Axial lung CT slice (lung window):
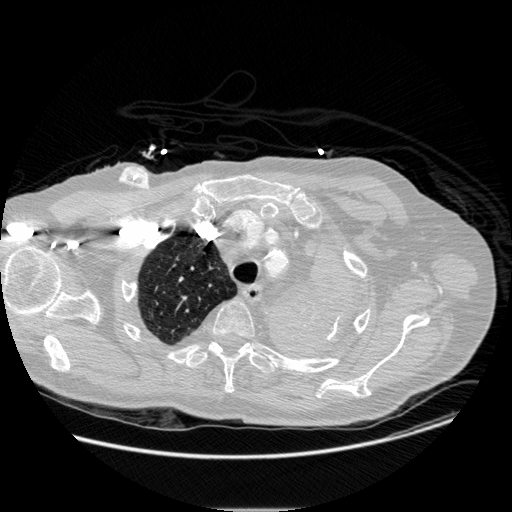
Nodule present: no